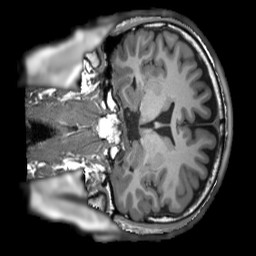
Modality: T1w
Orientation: coronal
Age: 28
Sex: male
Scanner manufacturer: siemens
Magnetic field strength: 3 T
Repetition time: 2.3 s
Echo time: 0.00232 s